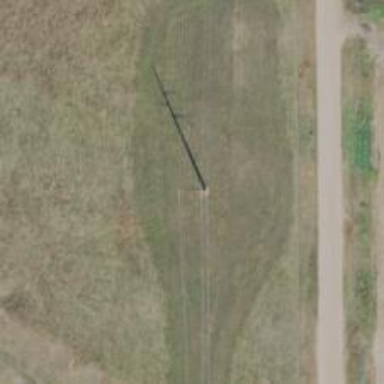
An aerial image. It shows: Power tower.